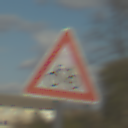
Verkehrszeichen: RadverkehrRechts
Umgebung: Outdoor, RoadRail
Tageszeit: MorningAfternoon
Wetter: PartlyCloudy
Licht: Natural
Jahreszeit: NotSpecified
Kontrast: HighContrast